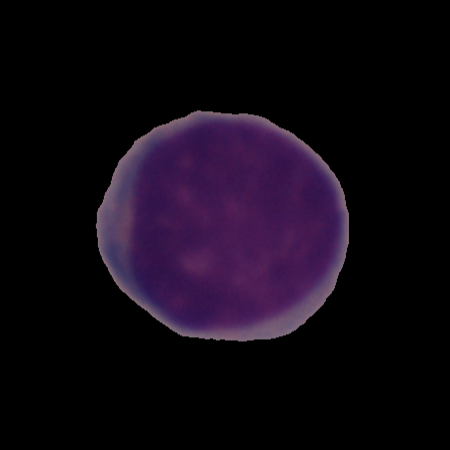
Label: cancer